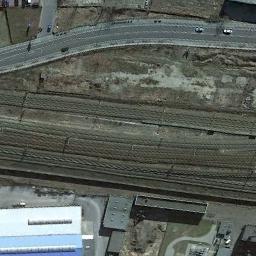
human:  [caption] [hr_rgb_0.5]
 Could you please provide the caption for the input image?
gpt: The railway is on the bare land next to some houses .

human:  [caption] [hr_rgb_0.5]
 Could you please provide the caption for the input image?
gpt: These railways are between some buildings and a road .

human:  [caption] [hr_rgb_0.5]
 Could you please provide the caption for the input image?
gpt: Several buildings of different shapes are beside the railway .

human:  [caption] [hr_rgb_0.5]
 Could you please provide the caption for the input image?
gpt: There are dense buildings on both sides of the railway .

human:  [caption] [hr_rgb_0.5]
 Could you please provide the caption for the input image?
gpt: There are some buildings beside the railway .